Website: bh-photo
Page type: cart
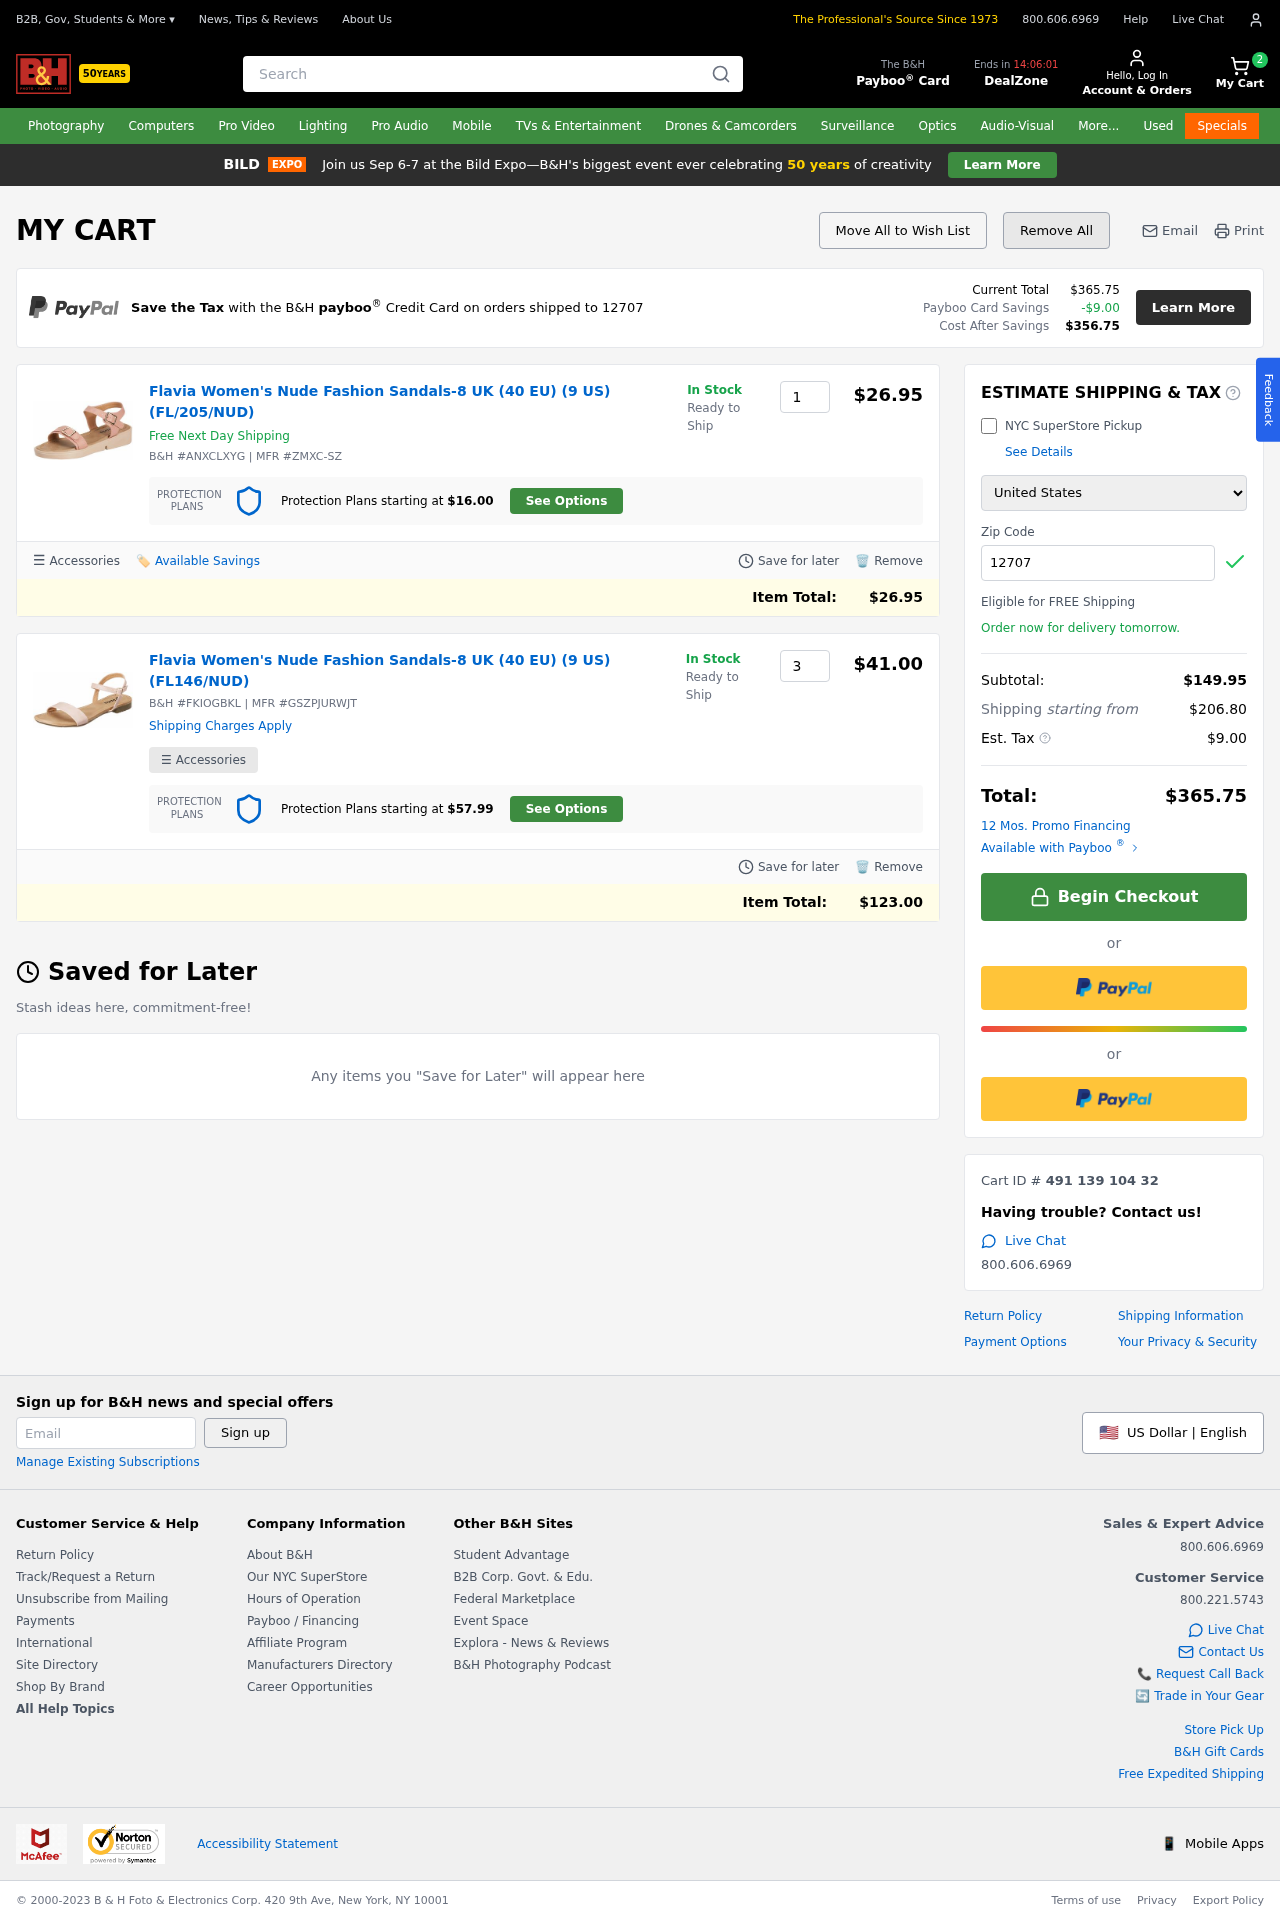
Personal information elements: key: PII_COUNTRY
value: United States
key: PII_POSTCODE
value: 12707
Product elements: key: PRODUCT1_NAME
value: Flavia Women's Nude Fashion Sandals-8 UK (40 EU) (9 US) (FL/205/NUD)
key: PRODUCT1_PRICE
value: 26.95
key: PRODUCT1_QUANTITY
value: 1
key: PRODUCT2_NAME
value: Flavia Women's Nude Fashion Sandals-8 UK (40 EU) (9 US) (FL146/NUD)
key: PRODUCT2_PRICE
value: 41
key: PRODUCT2_QUANTITY
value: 3
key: PRODUCT1_ITEM_TOTAL
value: $26.95
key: PRODUCT2_ITEM_TOTAL
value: $123.00
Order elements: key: ORDER_NUM_ITEMS
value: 2
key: ORDER_TOTAL
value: $365.75
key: ORDER_TAX
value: -$9.00
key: ORDER_TAX
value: $9.00
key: ORDER_TOTAL_AFTER_SAVINGS
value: $356.75
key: ORDER_SUBTOTAL
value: $149.95
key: ORDER_SHIPPING_COST
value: $206.80
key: ORDER_ID
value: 491 139 104 32
Search elements: key: HEADER_SEARCH
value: Search